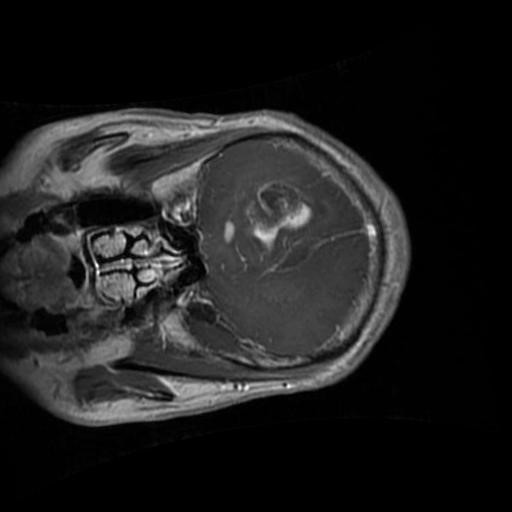
Label: brain_glioma